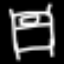
Label: bed